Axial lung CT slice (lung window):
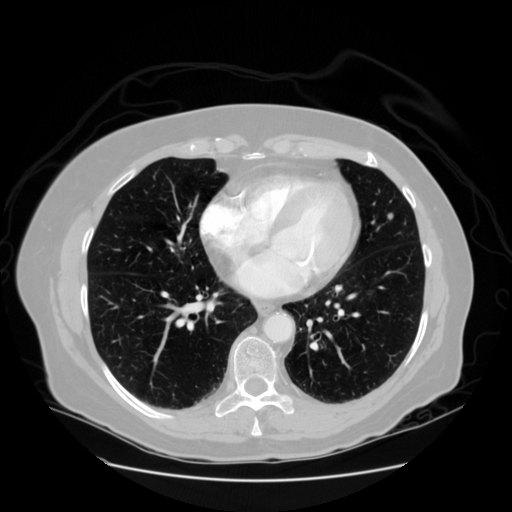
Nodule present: yes
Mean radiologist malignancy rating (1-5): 2.5